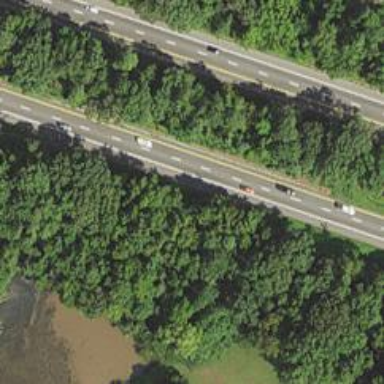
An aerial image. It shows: Motorway.